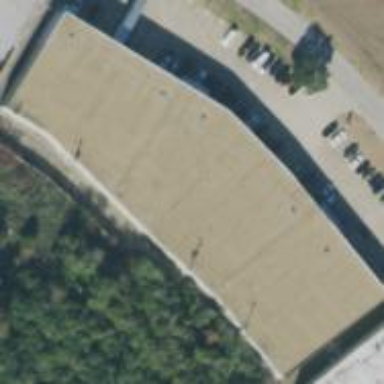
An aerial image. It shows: Warehouse building.